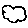
Label: cloud